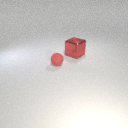
large red metal cube behind small red rubber sphere